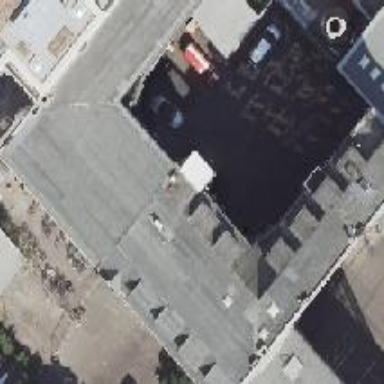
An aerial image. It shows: Commercial building.